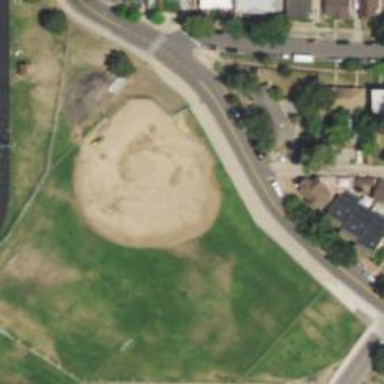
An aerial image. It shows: Baseball pitch with sand surface.